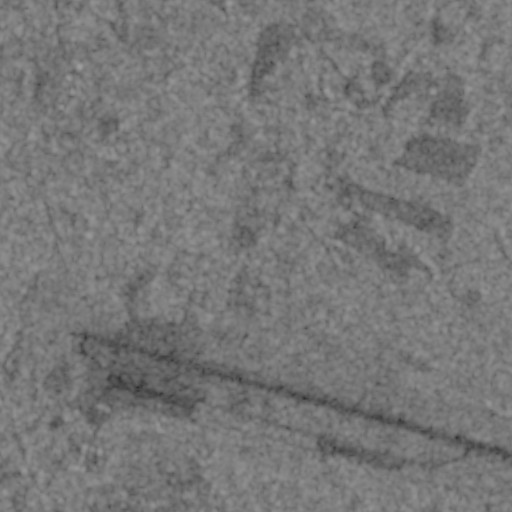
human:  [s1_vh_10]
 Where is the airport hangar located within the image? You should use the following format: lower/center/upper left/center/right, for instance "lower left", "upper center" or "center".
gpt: The airport hangar is located in the center of the image.
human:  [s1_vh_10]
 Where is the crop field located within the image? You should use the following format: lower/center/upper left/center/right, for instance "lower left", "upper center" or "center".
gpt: The crop field is located in the lower left of the image.
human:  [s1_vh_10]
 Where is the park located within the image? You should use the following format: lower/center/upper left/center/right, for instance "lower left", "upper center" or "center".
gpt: The park is located in the upper left of the image.
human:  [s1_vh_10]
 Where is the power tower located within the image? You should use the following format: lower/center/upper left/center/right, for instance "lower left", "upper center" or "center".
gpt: The power tower is located in the upper left of the image.
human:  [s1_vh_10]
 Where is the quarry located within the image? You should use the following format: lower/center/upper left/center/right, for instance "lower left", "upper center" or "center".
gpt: There is no quarry in the image.

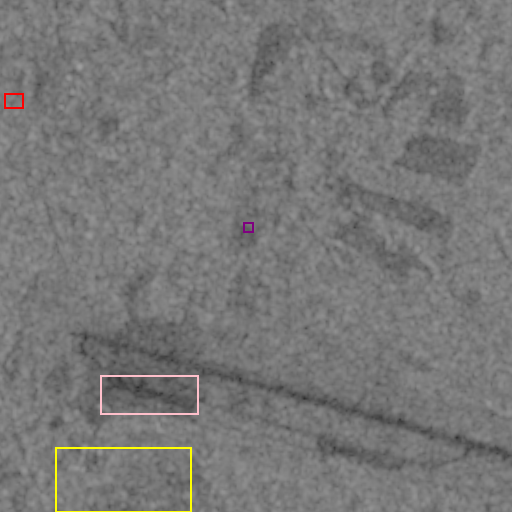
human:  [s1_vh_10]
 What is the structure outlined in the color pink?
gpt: The structure outlined in pink is an airport apron.
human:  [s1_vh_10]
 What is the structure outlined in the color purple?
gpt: The structure outlined in purple is an airport hangar.
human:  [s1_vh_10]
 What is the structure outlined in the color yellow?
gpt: The structure outlined in yellow is a crop field.
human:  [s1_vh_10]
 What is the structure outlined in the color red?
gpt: The structure outlined in red is a park.
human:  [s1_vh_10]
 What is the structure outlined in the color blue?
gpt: There is no blue outline.